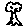
Label: tree